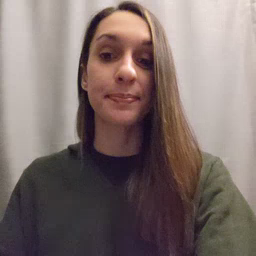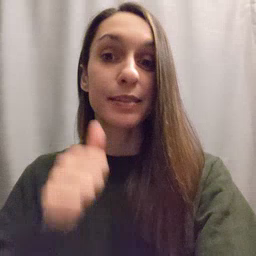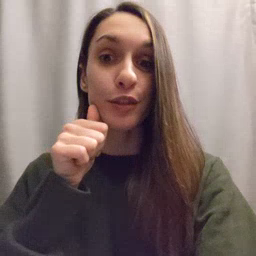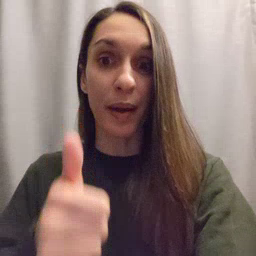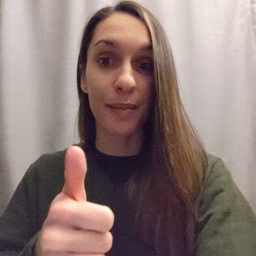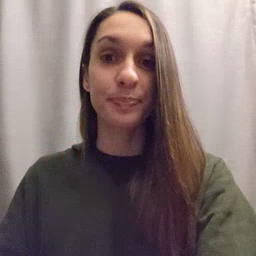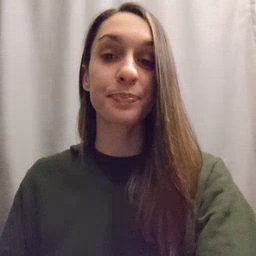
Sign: tomorrow